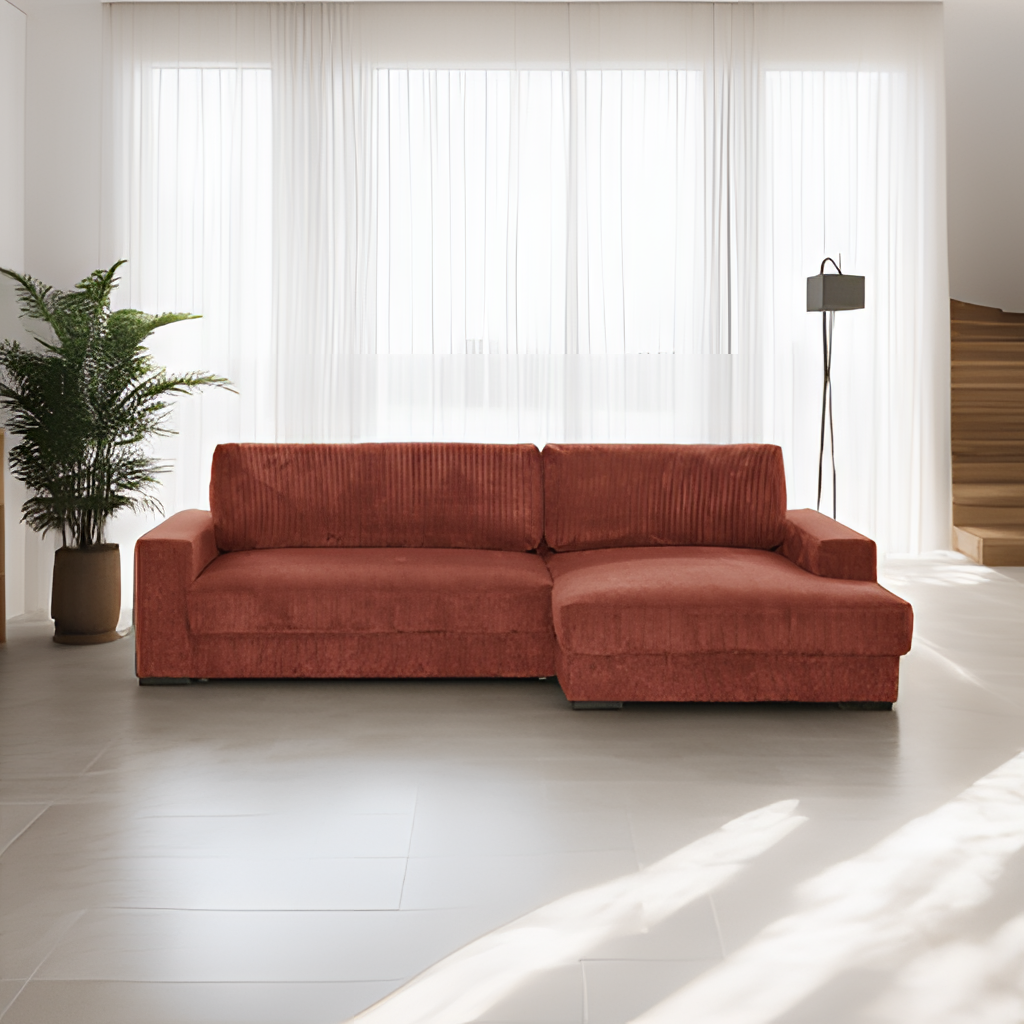
rust velvet sectional sofa, living room, tile flooring, with large square pattern, fabric wallpaper, with sheer pattern, contemporary